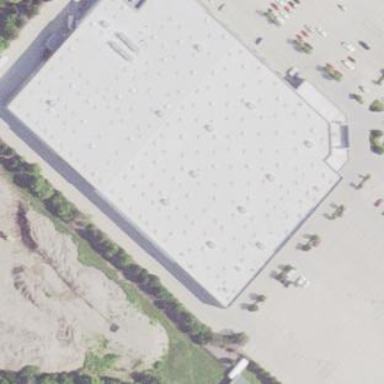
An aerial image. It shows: Retail building that operates as wholesale shop.